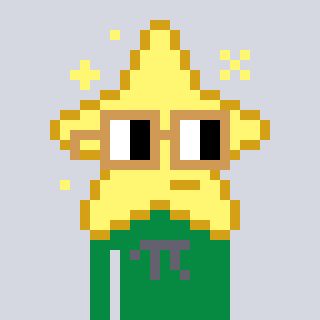
a pixel art character with square brown glasses, a star-shaped head and a green-colored body on a cool background